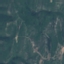
Land use / land cover: HerbaceousVegetation